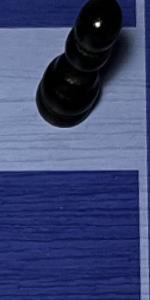
Label: Empty